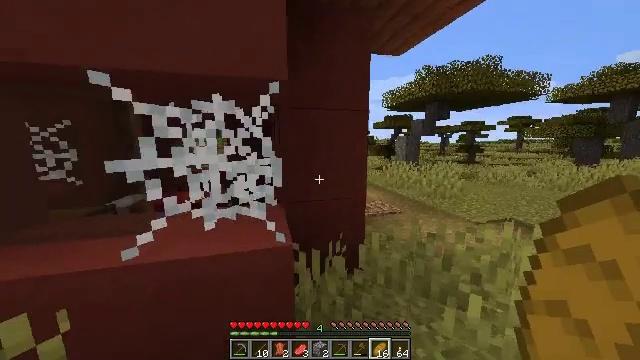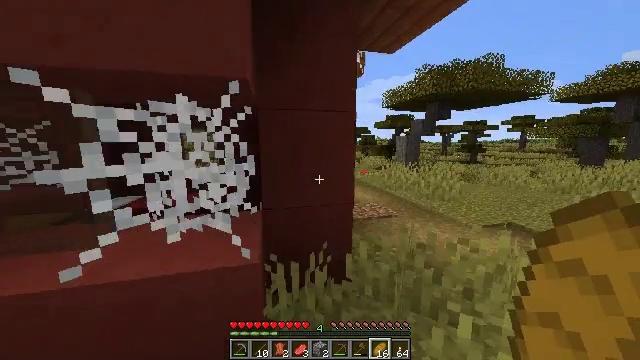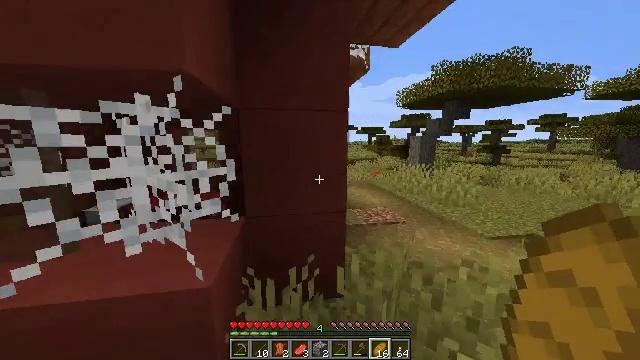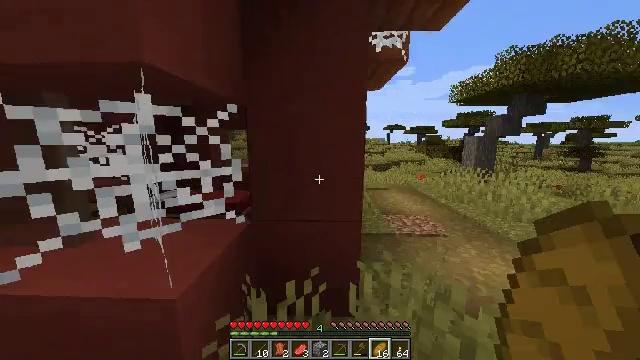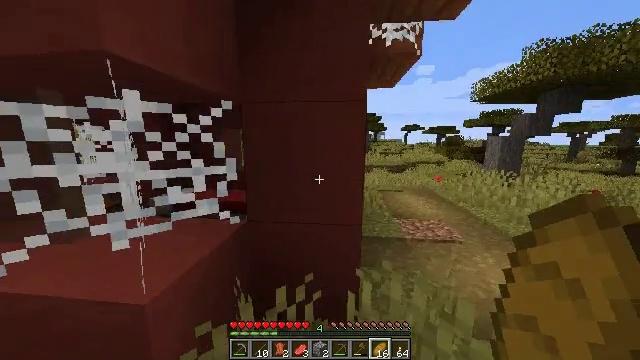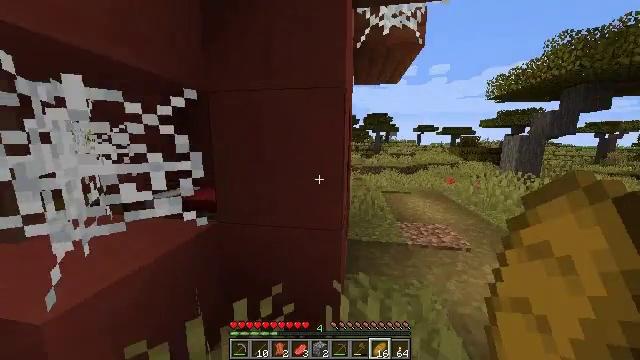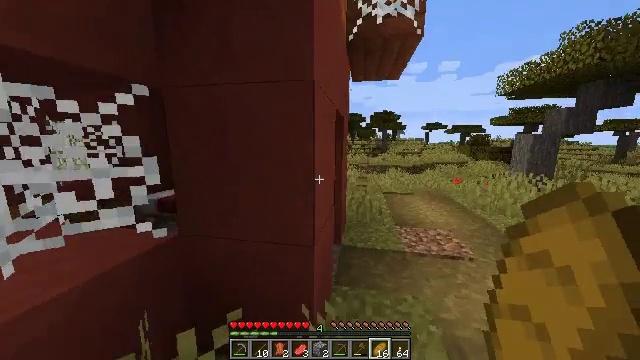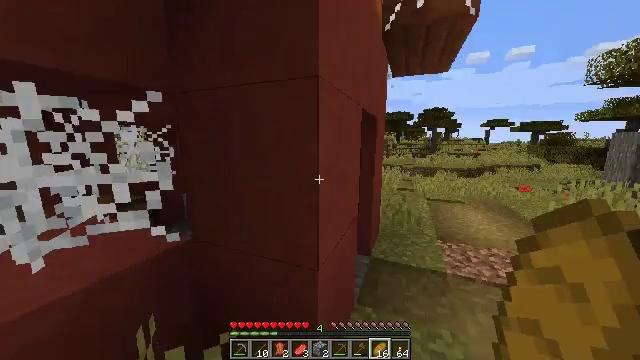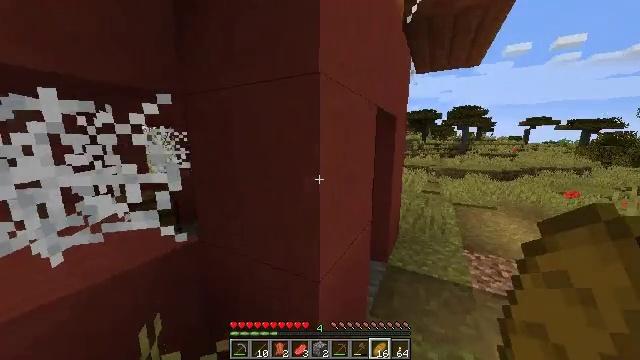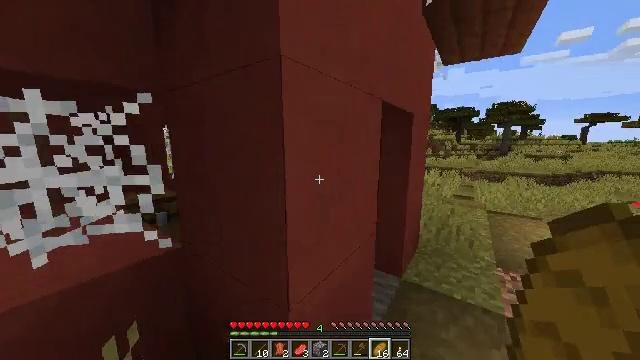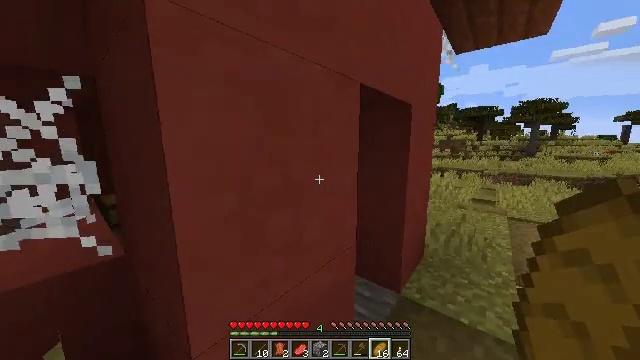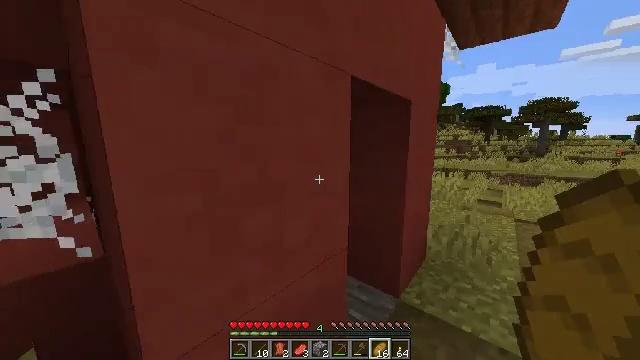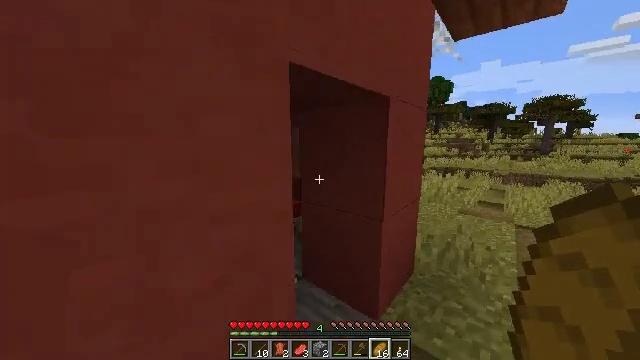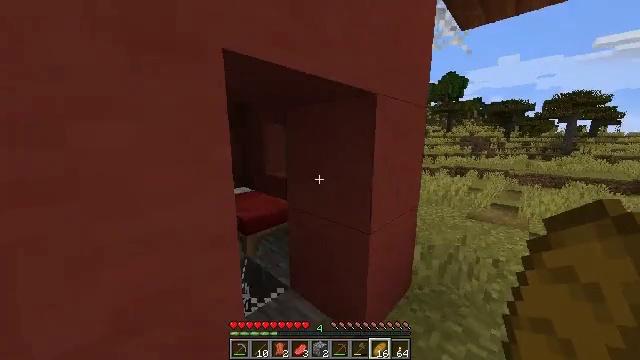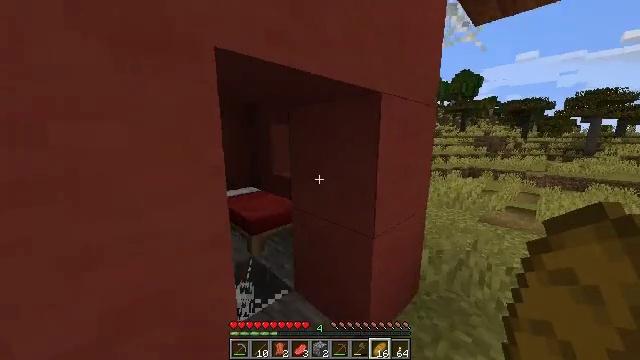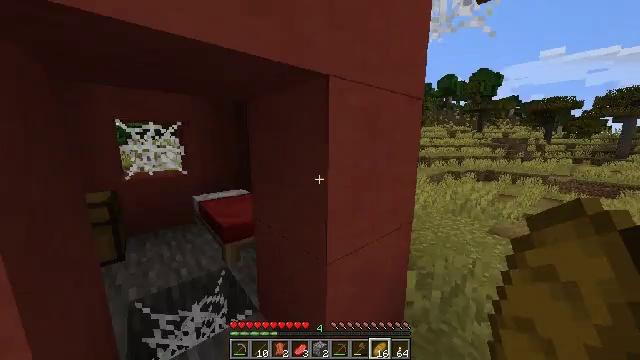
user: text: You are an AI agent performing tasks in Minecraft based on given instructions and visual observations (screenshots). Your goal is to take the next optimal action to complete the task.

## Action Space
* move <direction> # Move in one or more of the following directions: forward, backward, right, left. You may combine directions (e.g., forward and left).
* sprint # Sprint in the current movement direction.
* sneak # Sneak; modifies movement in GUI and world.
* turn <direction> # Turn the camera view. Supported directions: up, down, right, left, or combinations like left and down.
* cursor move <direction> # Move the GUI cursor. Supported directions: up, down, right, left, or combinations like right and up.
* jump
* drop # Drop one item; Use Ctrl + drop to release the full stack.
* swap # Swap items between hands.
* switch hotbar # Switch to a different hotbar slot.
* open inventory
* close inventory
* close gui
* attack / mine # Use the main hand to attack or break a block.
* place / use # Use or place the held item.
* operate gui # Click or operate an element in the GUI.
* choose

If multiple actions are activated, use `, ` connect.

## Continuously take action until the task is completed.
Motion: motion action
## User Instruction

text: Break the hay block to collect it.
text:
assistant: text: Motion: move forward and move right, sprint
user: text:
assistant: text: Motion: move forward and move right, sprint, turn left
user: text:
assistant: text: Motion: move forward and move right, sprint, turn left
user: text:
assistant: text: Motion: move forward and move right, sprint, turn left
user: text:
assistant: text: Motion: move forward and move right, sprint, turn left
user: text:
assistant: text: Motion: move forward and move right, sprint, turn left
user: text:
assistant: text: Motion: move forward and move right, sprint, turn left
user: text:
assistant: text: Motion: move forward and move right, sprint, turn left
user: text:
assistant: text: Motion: move forward and move right, sprint, turn left
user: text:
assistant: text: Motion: move forward and move right, sprint, turn left
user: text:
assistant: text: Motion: move forward and move right, sprint, turn left
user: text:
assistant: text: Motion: move forward and move right, sprint
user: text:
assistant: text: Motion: move forward and move right, sprint, turn left
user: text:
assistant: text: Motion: move forward and move right, sprint, turn left
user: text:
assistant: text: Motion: move forward and move right, sprint, turn left
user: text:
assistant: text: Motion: move forward and move right, turn left
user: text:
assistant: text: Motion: move forward and move right, turn left
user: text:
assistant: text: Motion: turn left
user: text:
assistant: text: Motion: turn left
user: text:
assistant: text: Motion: turn left
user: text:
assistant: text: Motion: turn left
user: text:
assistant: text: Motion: turn left and down
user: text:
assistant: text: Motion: turn left and down
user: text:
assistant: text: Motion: turn left and down
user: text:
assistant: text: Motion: no_op
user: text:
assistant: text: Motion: no_op
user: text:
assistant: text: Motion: move forward and move left
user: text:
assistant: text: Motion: move forward and move left
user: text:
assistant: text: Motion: move forward and move left, turn right
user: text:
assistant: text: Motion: move forward, turn right and down